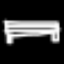
Label: bed